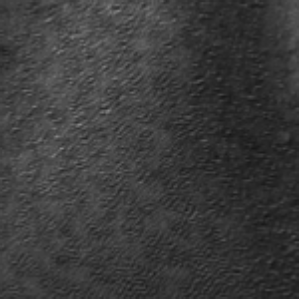
Label: frost